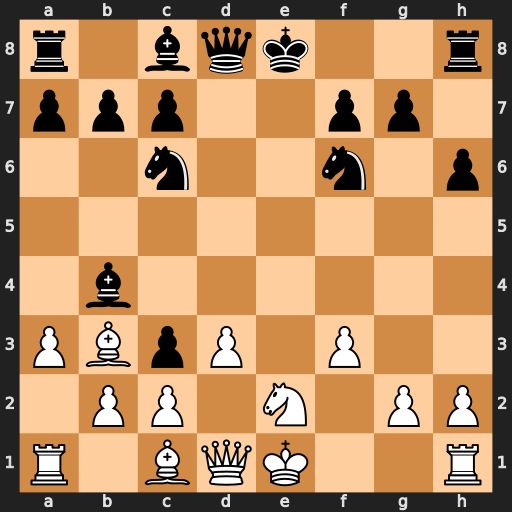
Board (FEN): r1bqk2r/ppp2pp1/2n2n1p/8/1b6/PBpP1P2/1PP1N1PP/R1BQK2R
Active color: w
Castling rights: KQkq
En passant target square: -
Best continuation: axb4 cxb2 Bxb2